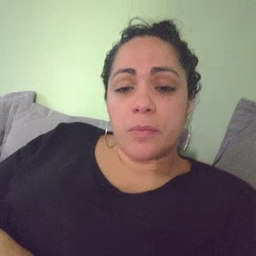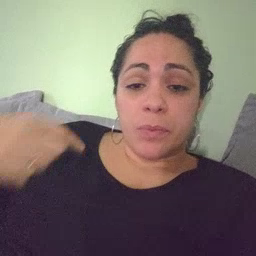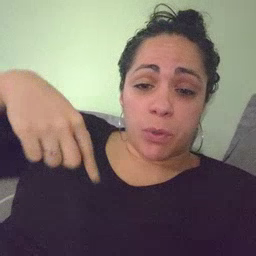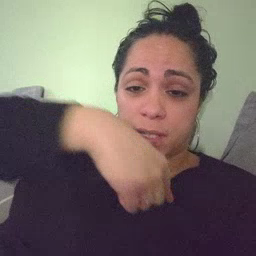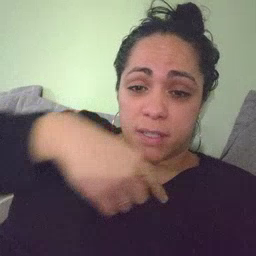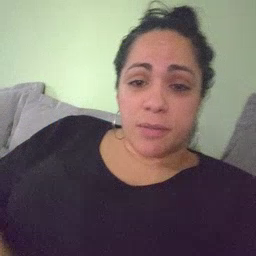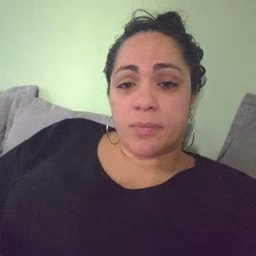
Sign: weus